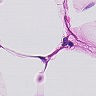
Metastatic tissue present: no